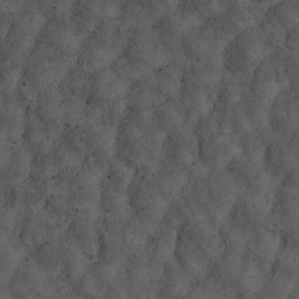
Label: non_frost